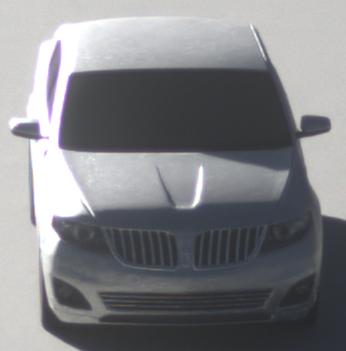
Make: Lincoln
Model: MKS
Detailed model: -
Model produced from: 2008
Model produced until: 2011
Doors: 4
Color: white
Road condition: dry road
Daytime: morning or afternoon
Contrast: high contrast